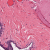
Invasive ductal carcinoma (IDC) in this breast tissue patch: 0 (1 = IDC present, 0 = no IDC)